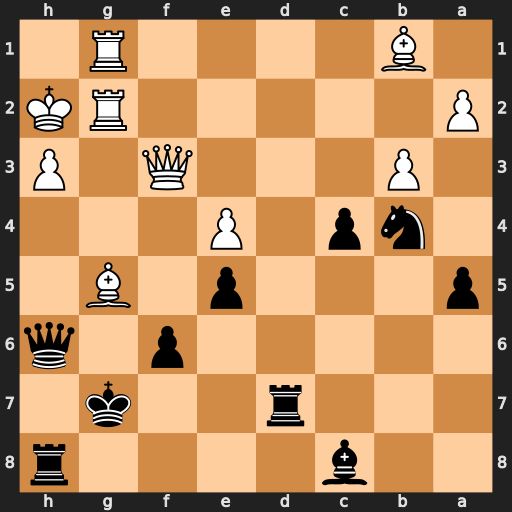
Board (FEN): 2b4r/3r2k1/5p1q/p3p1B1/1np1P3/1P3Q1P/P5RK/1B4R1
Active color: b
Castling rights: -
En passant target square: -
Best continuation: Qxh3+ Qxh3 Rxh3+ Kxh3 Rd3+ Kh2 Rh3#